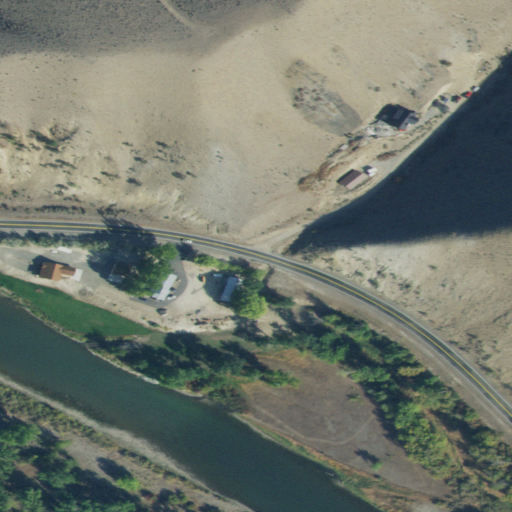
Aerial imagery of valley in Idaho named Burns Gulch containing grassland, herbaceous wetlands, open water, shrub, medium intensity development, low intensity development, woody wetlands, and open development